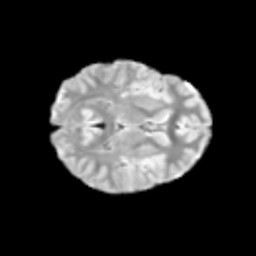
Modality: T2w
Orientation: axial
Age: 12
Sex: female
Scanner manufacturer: siemens
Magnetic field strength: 3 T
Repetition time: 3.8 s
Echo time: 0.07 s